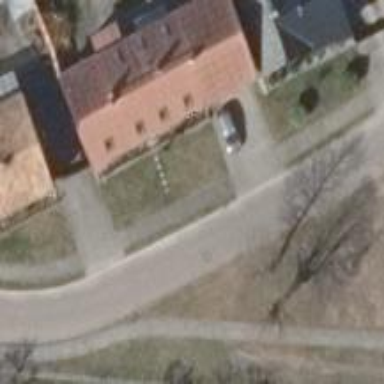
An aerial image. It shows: Detached building.